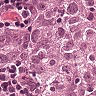
Metastatic tissue present: yes